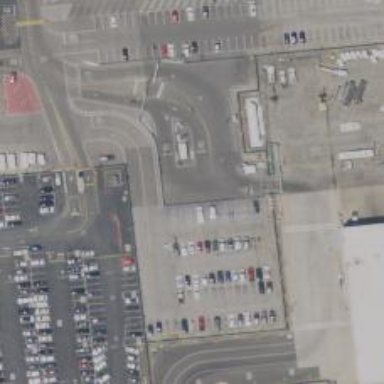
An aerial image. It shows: Parking space.